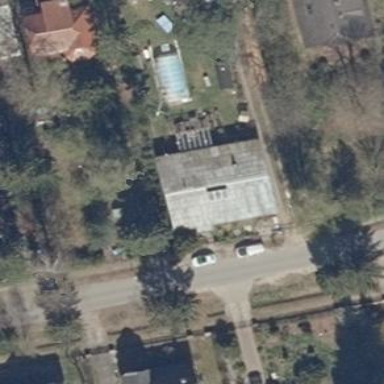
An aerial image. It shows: Gabled roofed house.